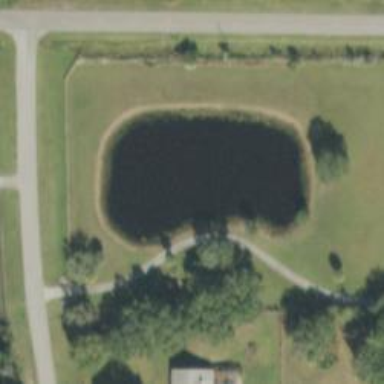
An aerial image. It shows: Driveway.